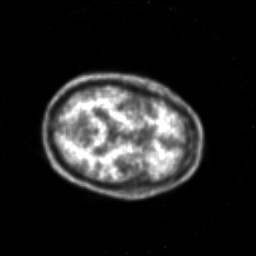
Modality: PET
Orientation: axial
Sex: male
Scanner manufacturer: siemens